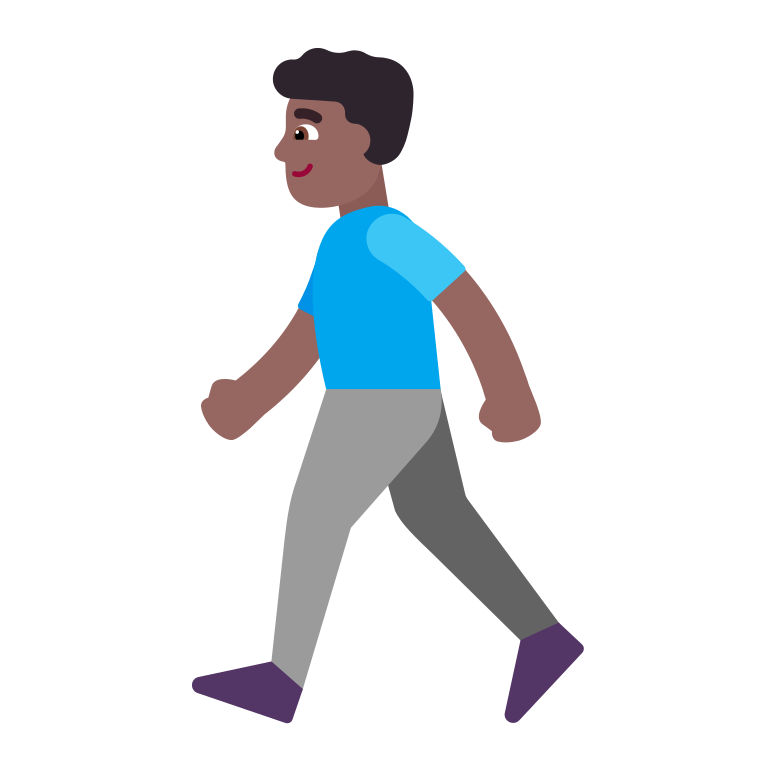
man walking flat  dark